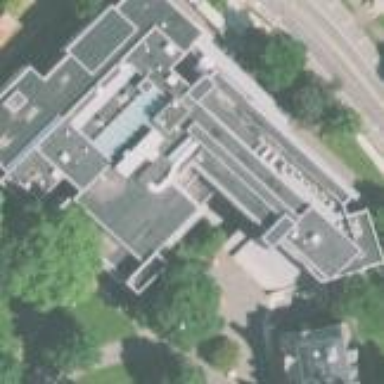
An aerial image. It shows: College building.